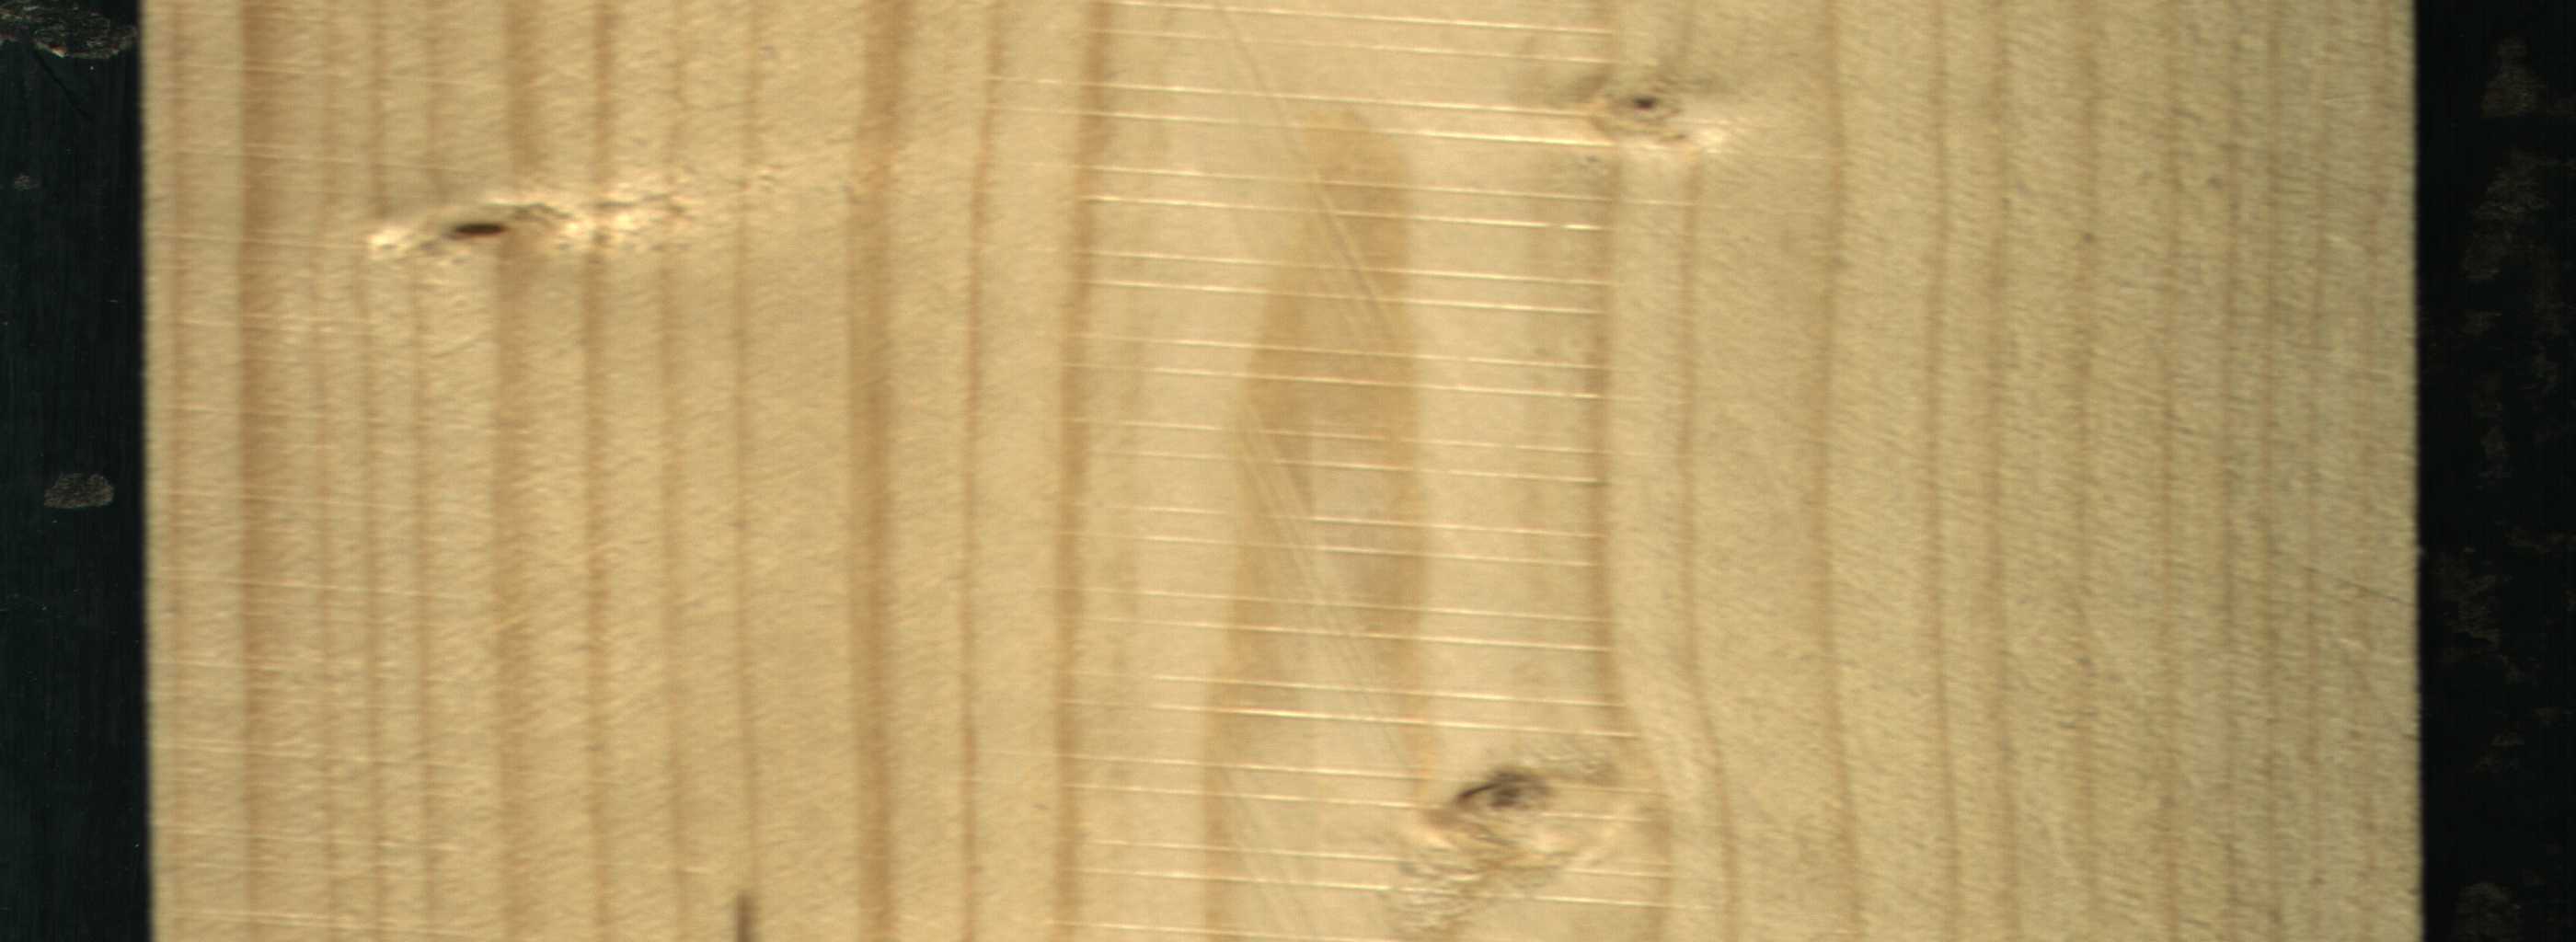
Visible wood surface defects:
Live_Knot
Live_Knot
Live_Knot